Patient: sex M, age 79
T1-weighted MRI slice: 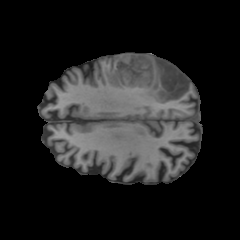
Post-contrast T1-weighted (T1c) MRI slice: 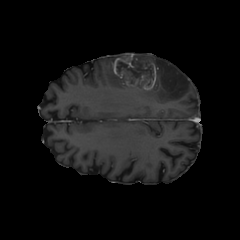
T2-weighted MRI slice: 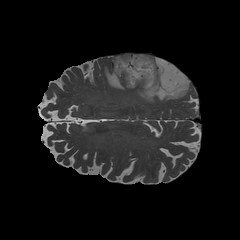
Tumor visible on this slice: yes
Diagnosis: Glioblastoma, IDH-wildtype
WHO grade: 4